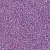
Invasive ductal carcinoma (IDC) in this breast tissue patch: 1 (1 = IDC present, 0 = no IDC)